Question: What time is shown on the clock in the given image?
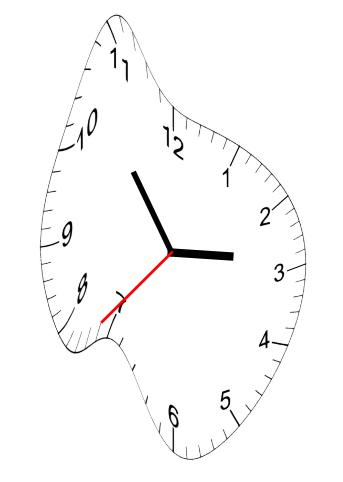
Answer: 02:53:37